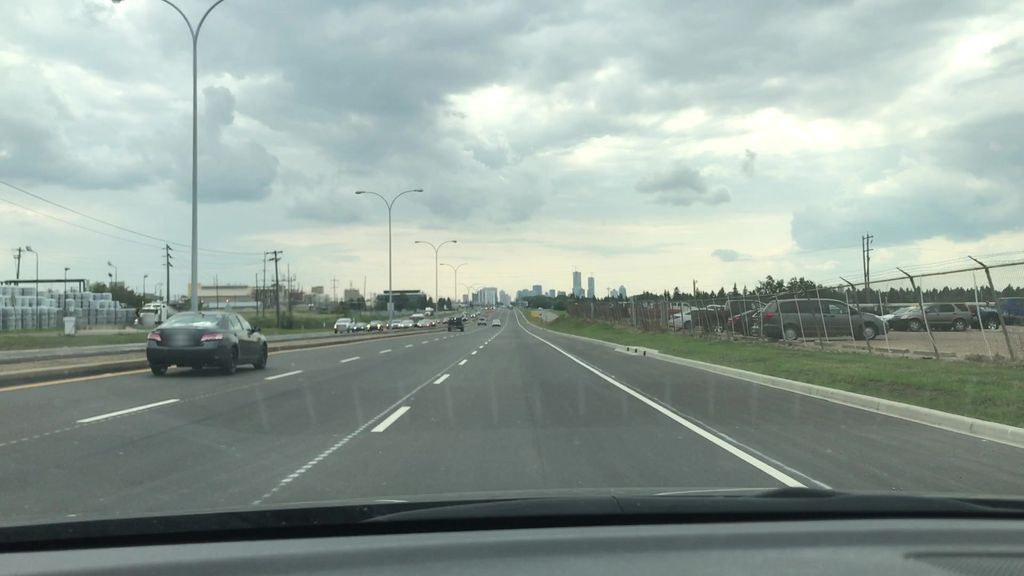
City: edmonton